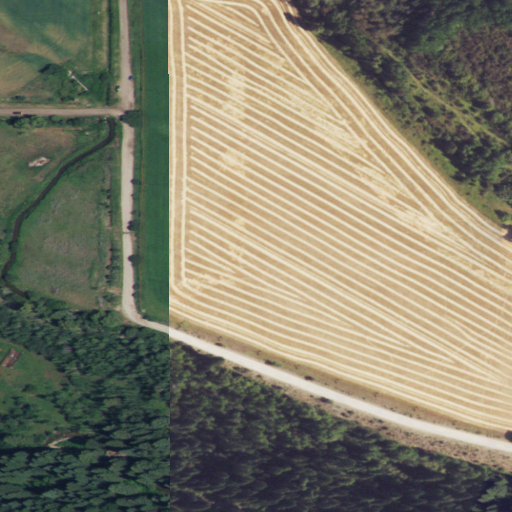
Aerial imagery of valley in Wyoming named Darby Canyon containing cultivated crops, evergreen forest, open development, shrub, and deciduous forest